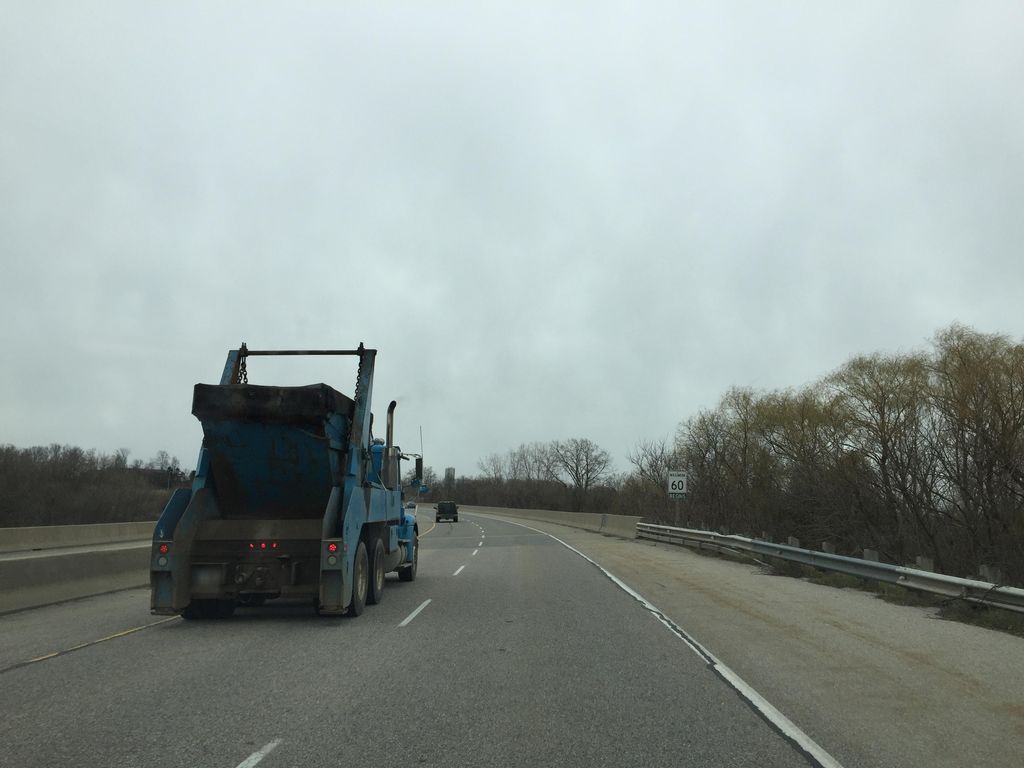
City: kitchener-waterloo